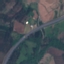
Land use / land cover: Highway